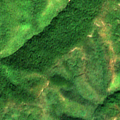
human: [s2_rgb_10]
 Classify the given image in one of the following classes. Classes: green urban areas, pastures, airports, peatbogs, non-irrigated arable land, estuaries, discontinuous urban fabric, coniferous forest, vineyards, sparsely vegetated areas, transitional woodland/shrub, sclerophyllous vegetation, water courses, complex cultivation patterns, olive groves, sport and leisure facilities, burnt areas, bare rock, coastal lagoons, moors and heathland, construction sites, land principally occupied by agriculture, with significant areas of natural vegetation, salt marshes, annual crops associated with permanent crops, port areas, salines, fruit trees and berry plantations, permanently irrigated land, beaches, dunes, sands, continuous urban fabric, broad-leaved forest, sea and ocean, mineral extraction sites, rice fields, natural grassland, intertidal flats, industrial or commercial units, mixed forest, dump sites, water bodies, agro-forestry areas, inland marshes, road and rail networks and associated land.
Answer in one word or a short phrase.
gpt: land principally occupied by agriculture, with significant areas of natural vegetation, broad-leaved forest